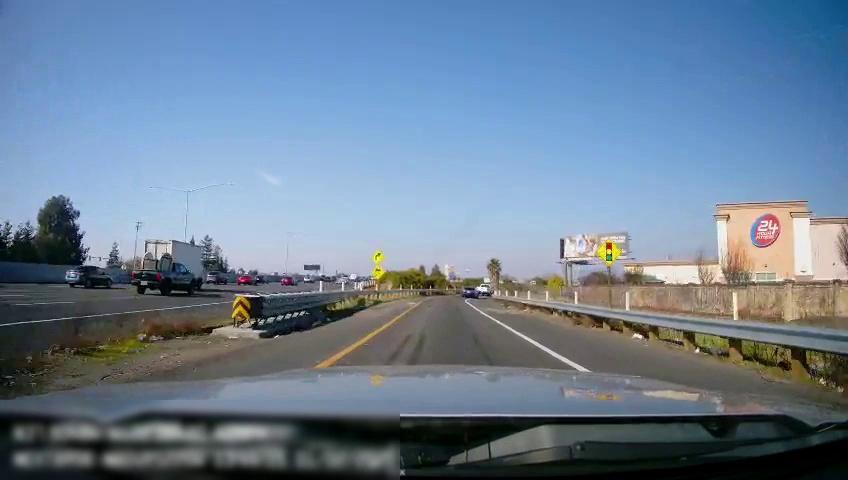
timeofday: Day
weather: Sunny
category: Drivable Space
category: Drivable Space
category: Vehicles | Truck
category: Vehicles | Truck
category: Vehicles | Car
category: Vehicles | Car
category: Vehicles | Car
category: Vehicles | Car
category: Vehicles | Car
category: Vehicles | Truck
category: Lanes | Alternate Lane
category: Lanes | Alternate Lane
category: Lanes | Alternate Lane
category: Lanes | Alternate Lane
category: Lanes | Alternate Lane
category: Lanes | Alternate Lane
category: Traffic | Signs
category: Traffic | Signs
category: Traffic | Signs
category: Traffic | Signs